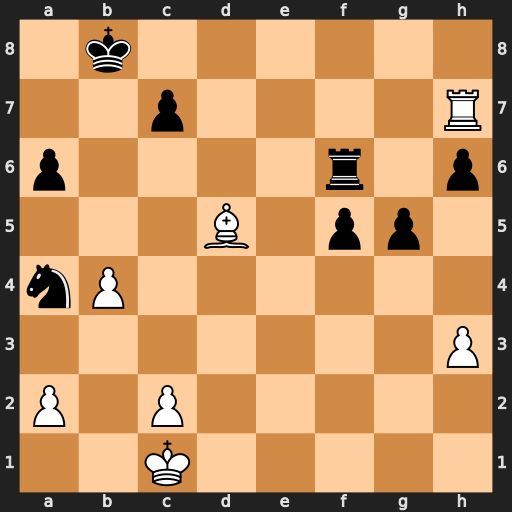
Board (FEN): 1k6/2p4R/p4r1p/3B1pp1/nP6/7P/P1P5/2K5
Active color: w
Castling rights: -
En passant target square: -
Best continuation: Rh8+ Ka7 Ra8+ Kb6 Rb8+